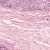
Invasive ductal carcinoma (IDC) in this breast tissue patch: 0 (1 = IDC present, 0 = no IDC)